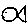
Label: fish